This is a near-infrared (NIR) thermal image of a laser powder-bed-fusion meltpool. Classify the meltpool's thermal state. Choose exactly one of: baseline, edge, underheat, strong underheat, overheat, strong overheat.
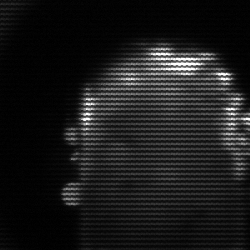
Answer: baseline